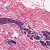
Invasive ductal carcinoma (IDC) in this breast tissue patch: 0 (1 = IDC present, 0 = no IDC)